Field crop: tomato
Growth stage: 1
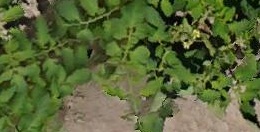
Species: tomato